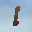
Label: 1